Question: As in title. When I try to drop these tables I see something like this:
1051: Unknown table 'urls_count'
Tables are marked as 'in use':

I have checked that no application is using these table, as this is new database on my server and is not connected anywhere. Also there are no dependencies between these tables. I tried to repair these tables, optimize them, check them, and whatever actions I can run, even if it seems bit awkward, but I still cant get rid of them.
How can I delete them?
---
cpsrvd 11.32.2.28, MySQL client version: 5.0.95, PHP extension: mysql
Server: Localhost via UNIX socket,
Server version: 5.0.95-community,
Protocol version: 10,
MySQL charset: UTF-8 Unicode (utf8)
3.4.10.1
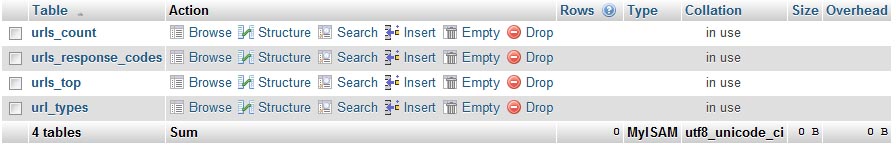
Answer: If you have shell access, try this;
cd /var/lib/mysql/DATABASE (where DATABASE is the one you're trying to fix)
myisamchk --safe-recover TABLE (where TABLE is the table you are tring to fix)
This will will repair the table in safemode, and SHOULD result in success.